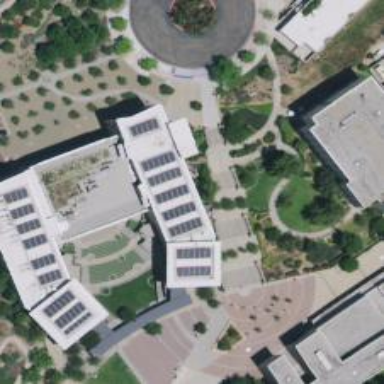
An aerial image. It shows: University building.